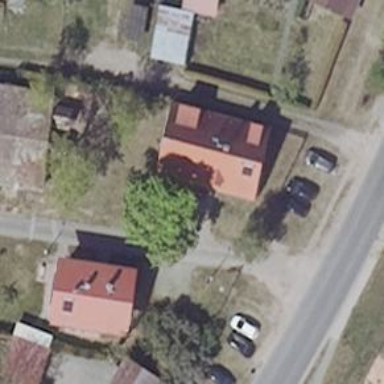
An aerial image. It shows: Apartment used for tourism.